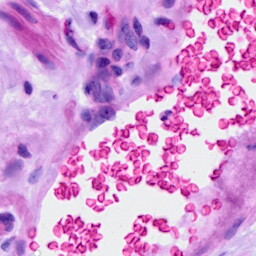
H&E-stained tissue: Ovarian